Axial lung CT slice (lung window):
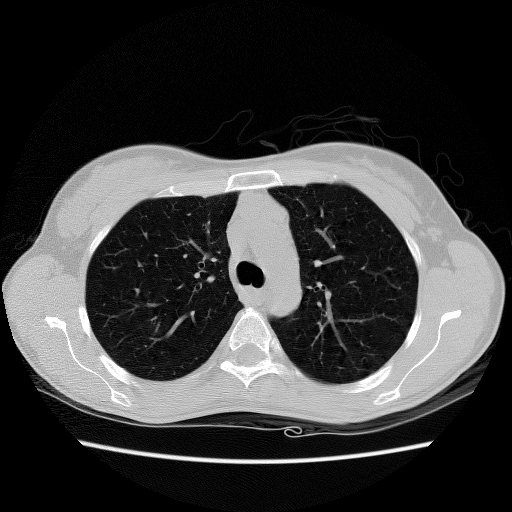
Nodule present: no